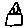
Label: house